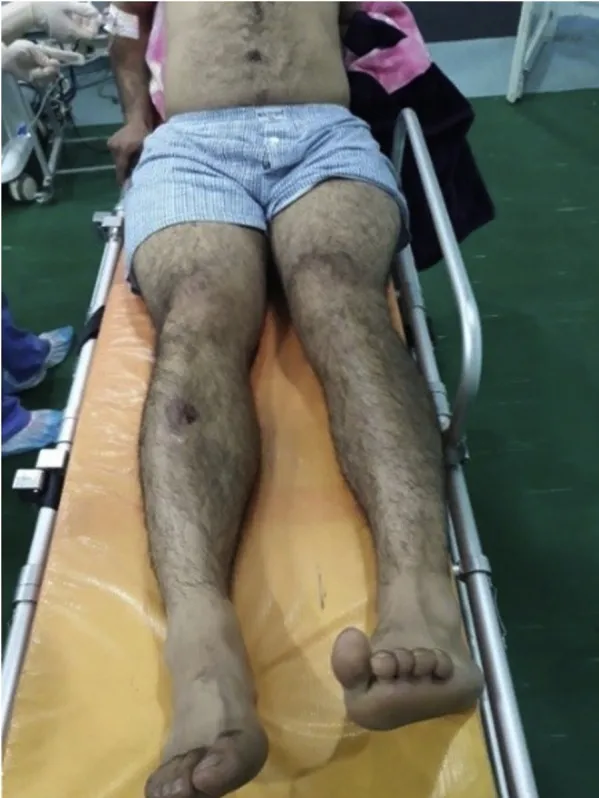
Clinical photograph of the patient, with hip flexion and internal rotation.
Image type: medical_photograph (skin_photograph)